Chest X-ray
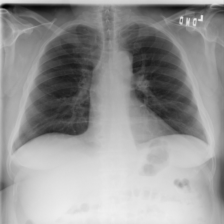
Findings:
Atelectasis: negative
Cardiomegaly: negative
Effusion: negative
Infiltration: negative
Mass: negative
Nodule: negative
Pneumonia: negative
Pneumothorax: negative
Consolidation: negative
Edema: negative
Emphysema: negative
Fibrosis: negative
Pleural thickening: negative
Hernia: negative